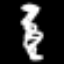
Label: squiggle